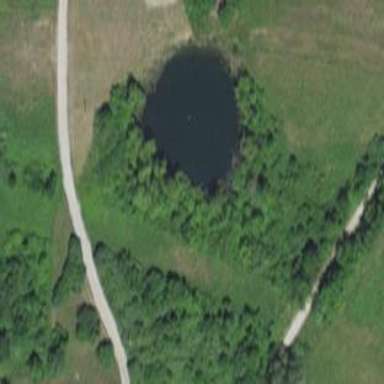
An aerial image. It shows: Pond surrounded by natural water.